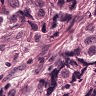
Metastatic tissue present: yes